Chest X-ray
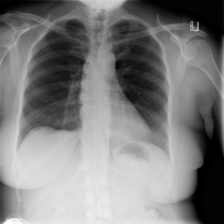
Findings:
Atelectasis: negative
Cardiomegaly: negative
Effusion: negative
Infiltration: negative
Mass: negative
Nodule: negative
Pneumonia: negative
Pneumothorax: negative
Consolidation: negative
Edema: negative
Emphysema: negative
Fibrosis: negative
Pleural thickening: negative
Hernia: negative